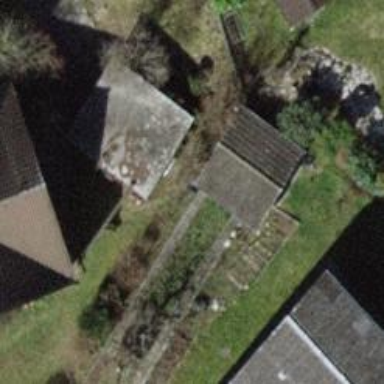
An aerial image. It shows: Garage.